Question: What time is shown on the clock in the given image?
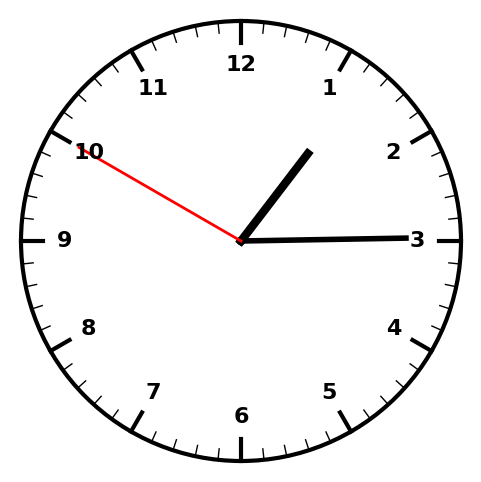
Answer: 01:14:50